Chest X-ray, PA view. Patient: 57 years old, sex F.
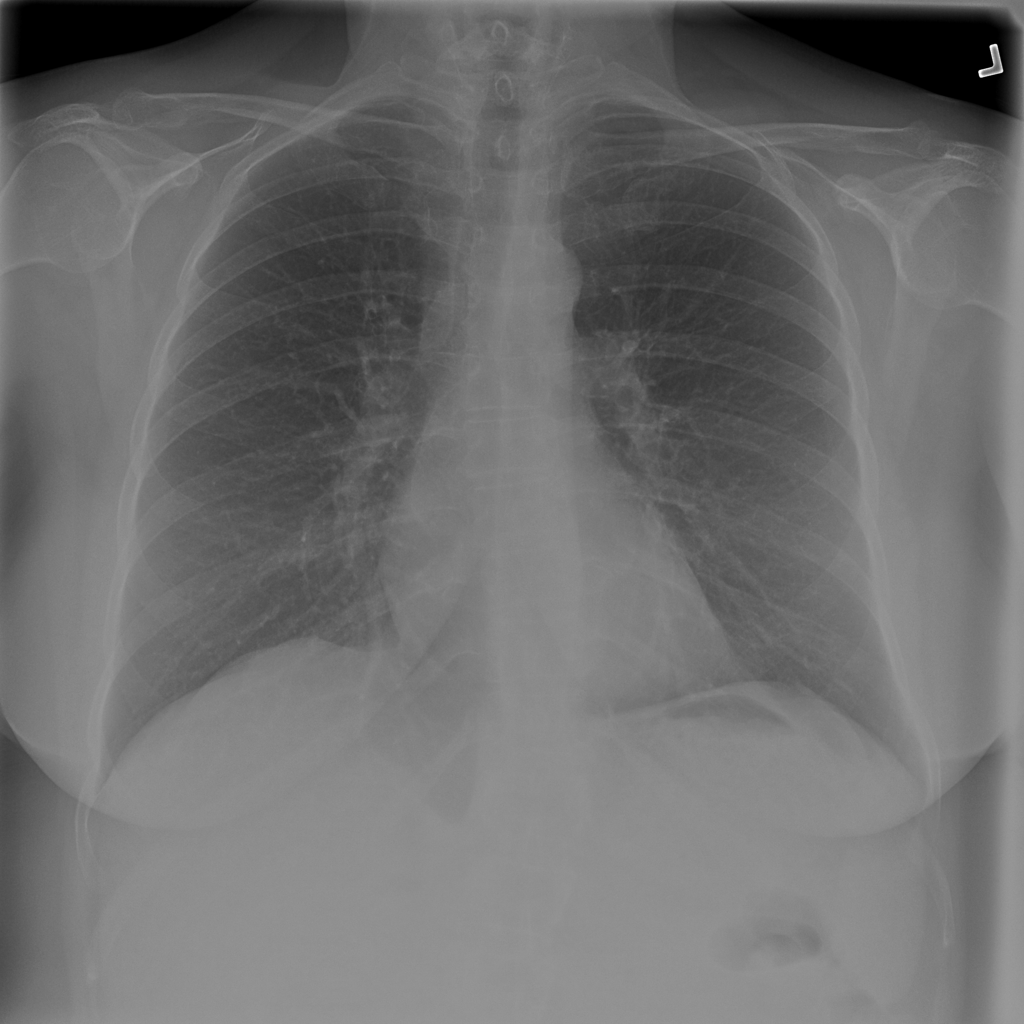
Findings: No Finding